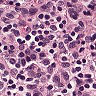
Metastatic tissue present: no